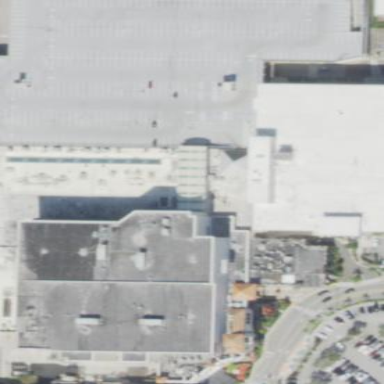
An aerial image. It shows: Cinema building.